Question: Can anyone explain how I can prevent the margin of a sibling div from affecting the other one? It does not logically make sense to me why the browser is laying it out this way.
I am trying to get the yellow box to have it's top/left relative to the parent, but the blue box with a margin-top is affecting the yellow one.
<URL>
'''
section{
position: relative;
}
div.options{
position: absolute;
left: 10px;
top: 10px;
display: inline-block;
background: #ff0;
padding: 50px;
}
div.content{
height: 100px;
width: 100%;
background: #09c;
margin-top: 50px;
}
'''
'''
<article>
<section>
<div class='options'>
</div>
<div class='content'>
<h1>hello world</h1>
</div>
</section>
</article>
'''

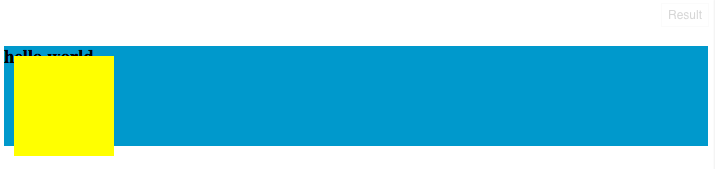
Answer: This is known as <URL>.
> <URL> can combine to form a single margin. Margins that combine this way are said to collapse, and the resulting combined margin is called a .
One solution would be to set the 'overflow' property of the parent element to something other than the default value, 'visible'.
Values such as 'auto' or 'hidden' would produce the expect results.
(See the link above for alternative approaches to work around this.)
<URL>
'''
section {
position: relative;
overflow: auto;
}
'''
Changing the 'overflow' property's value establishes a new block formatting context.
> <URL> for their contents.In a block formatting context, boxes are laid out one after the other, vertically, beginning at the top of a containing block. The vertical distance between two sibling boxes is determined by the 'margin' properties. Vertical margins between adjacent block-level boxes in a block formatting context collapse.